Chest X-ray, AP view. Patient: 15 years old, sex M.
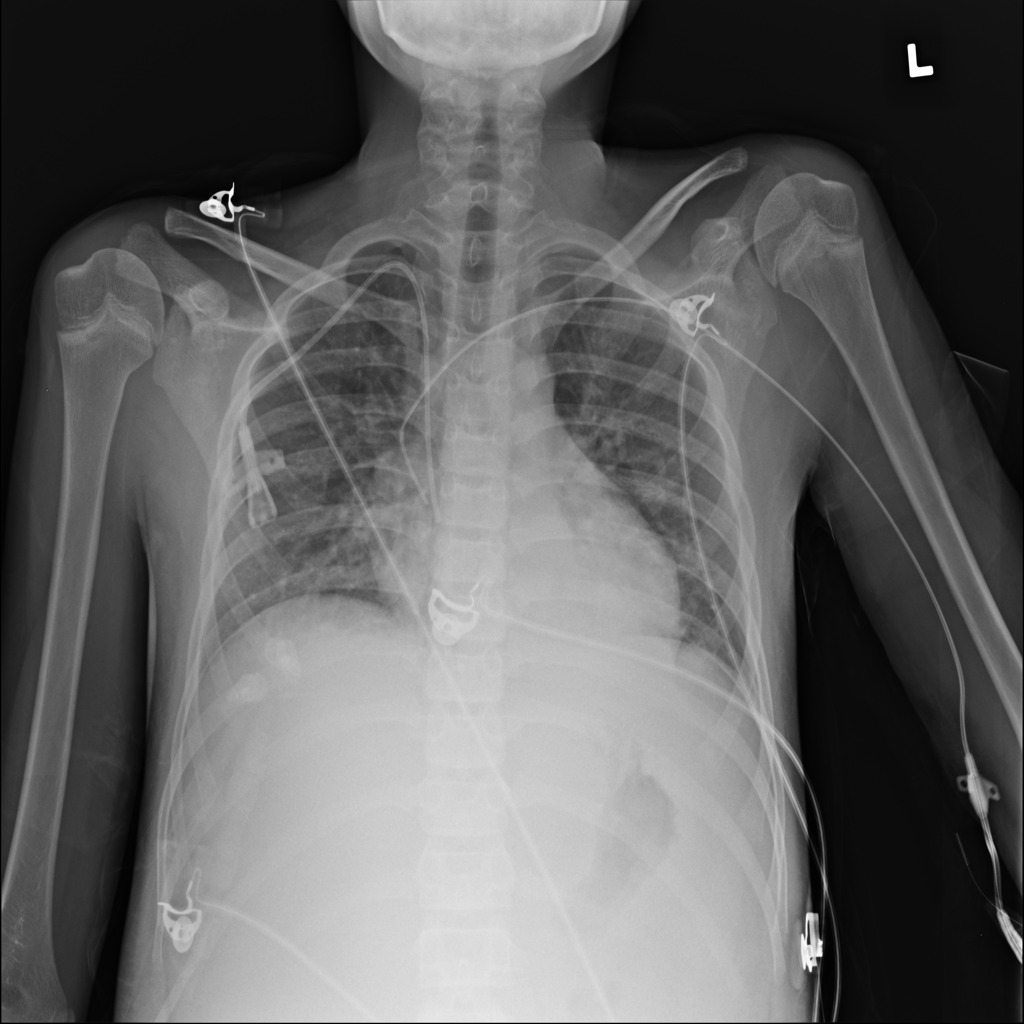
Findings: No Finding